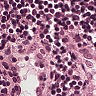
Metastatic tissue present: no